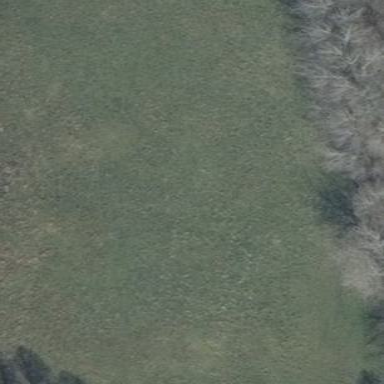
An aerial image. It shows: Beautiful meadow.